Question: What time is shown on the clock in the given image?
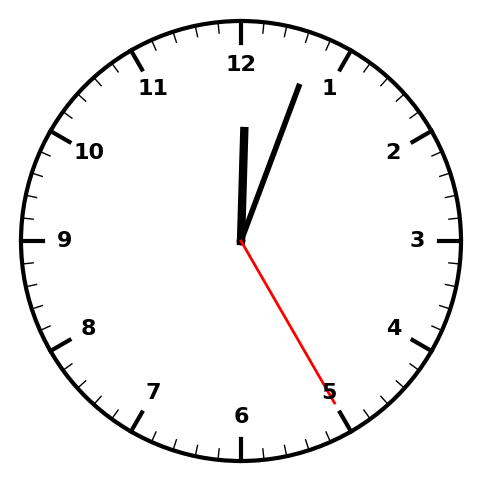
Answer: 12:03:25